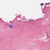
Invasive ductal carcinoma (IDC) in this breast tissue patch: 0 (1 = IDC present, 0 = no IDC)